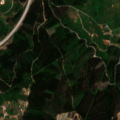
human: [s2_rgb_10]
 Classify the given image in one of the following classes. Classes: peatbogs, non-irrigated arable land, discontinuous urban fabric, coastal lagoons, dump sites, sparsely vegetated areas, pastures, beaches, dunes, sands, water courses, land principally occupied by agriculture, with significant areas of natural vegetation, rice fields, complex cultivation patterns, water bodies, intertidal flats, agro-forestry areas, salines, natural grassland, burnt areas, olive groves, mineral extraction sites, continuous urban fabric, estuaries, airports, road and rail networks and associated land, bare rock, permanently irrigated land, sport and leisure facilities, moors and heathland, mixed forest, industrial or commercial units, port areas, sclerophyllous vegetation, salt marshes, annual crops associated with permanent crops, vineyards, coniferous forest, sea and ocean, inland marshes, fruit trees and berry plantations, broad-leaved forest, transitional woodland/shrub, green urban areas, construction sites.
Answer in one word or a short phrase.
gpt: complex cultivation patterns, land principally occupied by agriculture, with significant areas of natural vegetation, broad-leaved forest, mixed forest